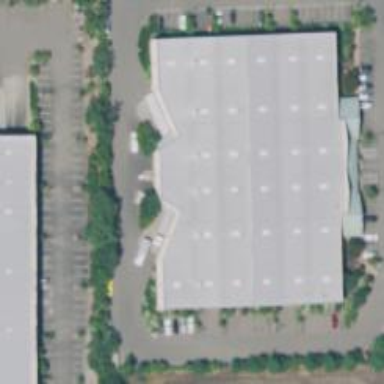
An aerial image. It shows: Warehouse.